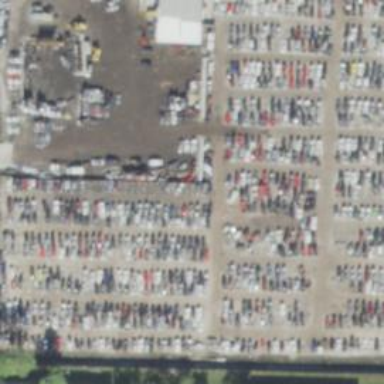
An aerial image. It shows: Industrial area designated as scrap yard.